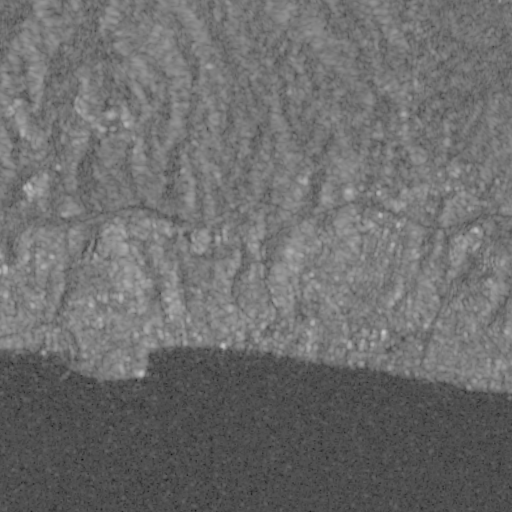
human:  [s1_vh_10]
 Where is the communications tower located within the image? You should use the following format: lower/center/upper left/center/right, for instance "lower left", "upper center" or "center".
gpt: The communications tower is located in the center of the image.
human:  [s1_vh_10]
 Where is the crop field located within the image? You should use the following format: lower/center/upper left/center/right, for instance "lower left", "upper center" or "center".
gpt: There is no crop field in the image.

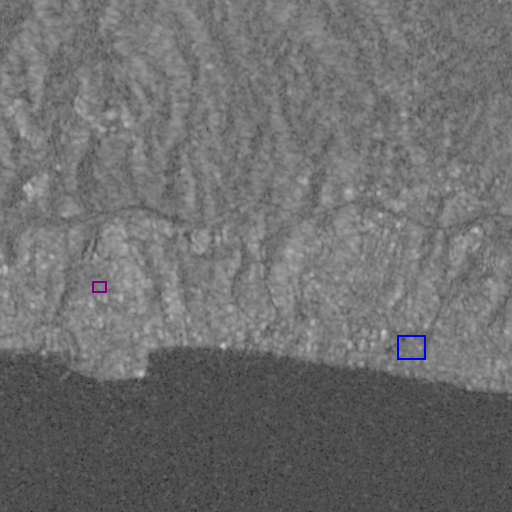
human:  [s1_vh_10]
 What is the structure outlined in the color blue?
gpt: The structure outlined in blue is a park.
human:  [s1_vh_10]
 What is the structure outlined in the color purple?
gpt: The structure outlined in purple is a parking lot.
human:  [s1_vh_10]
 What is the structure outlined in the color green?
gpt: There is no green outline.